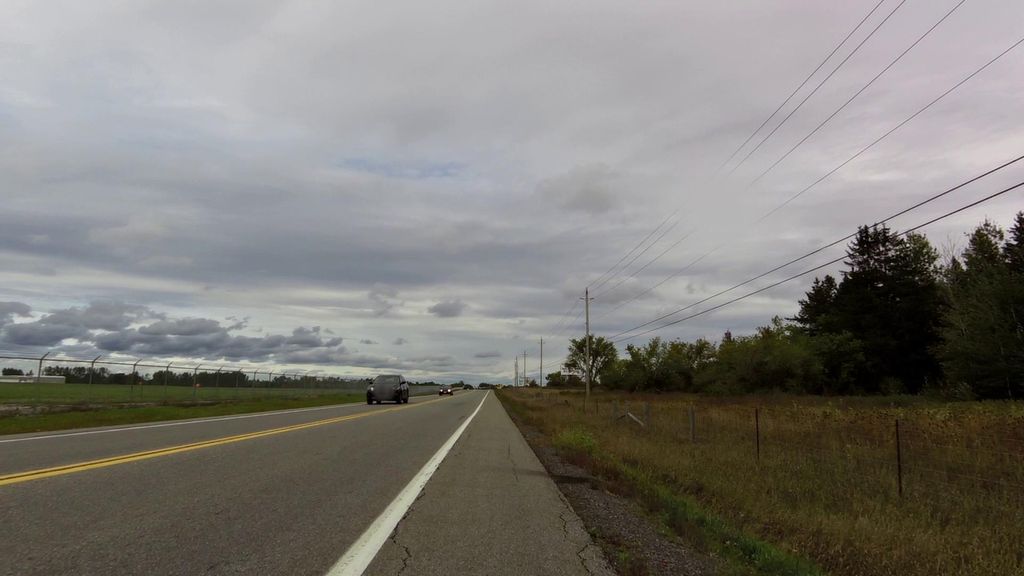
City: ottawa-gatineau